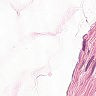
Metastatic tissue present: no